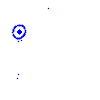
Particle: pion